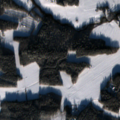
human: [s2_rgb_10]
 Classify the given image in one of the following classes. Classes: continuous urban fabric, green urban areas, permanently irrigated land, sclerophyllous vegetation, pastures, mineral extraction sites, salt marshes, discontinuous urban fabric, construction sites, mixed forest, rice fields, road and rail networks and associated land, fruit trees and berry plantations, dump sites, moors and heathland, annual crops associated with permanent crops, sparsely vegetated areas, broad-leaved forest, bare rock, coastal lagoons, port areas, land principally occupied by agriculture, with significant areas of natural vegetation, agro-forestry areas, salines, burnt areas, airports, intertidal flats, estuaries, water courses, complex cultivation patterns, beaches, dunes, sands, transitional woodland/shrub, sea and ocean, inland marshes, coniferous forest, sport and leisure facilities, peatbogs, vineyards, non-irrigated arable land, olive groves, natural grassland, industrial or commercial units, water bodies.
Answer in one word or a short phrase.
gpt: non-irrigated arable land, land principally occupied by agriculture, with significant areas of natural vegetation, coniferous forest, mixed forest